Interaction volume radius: 10 \u00c5
Interaction volume height: 10 \u00c5
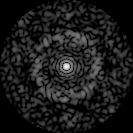
Disorder parameter: 0.8763